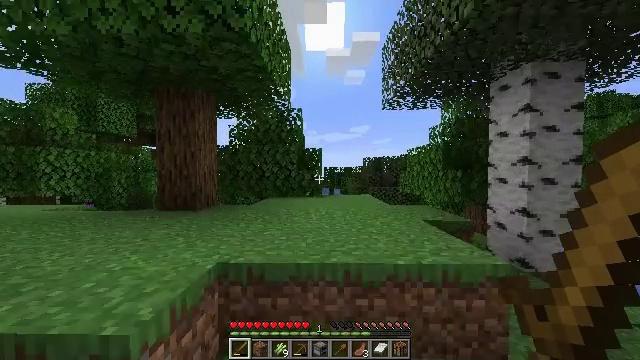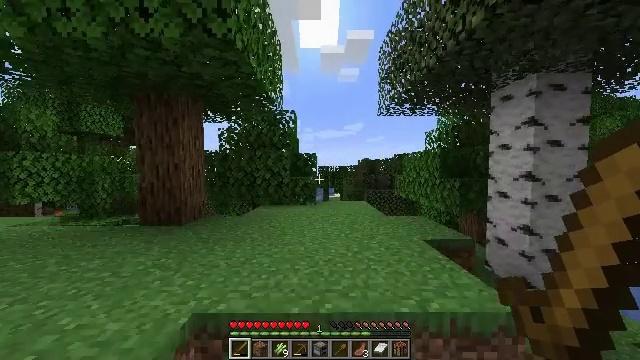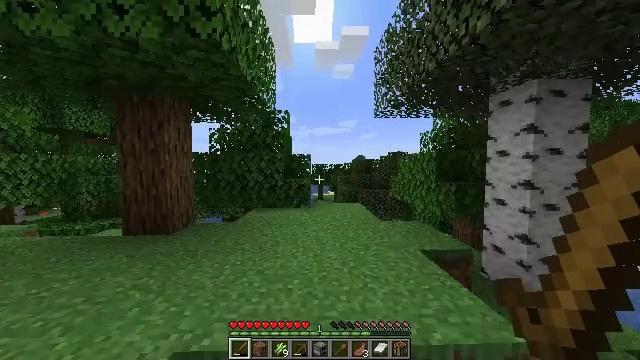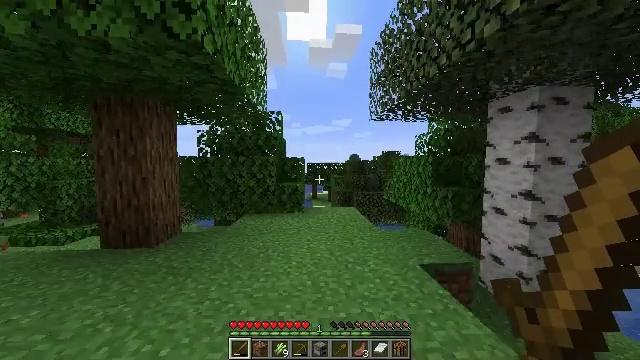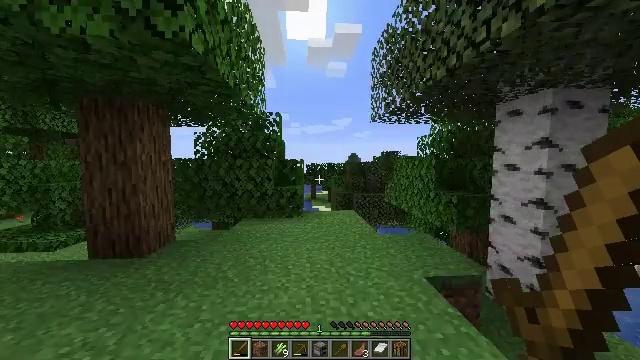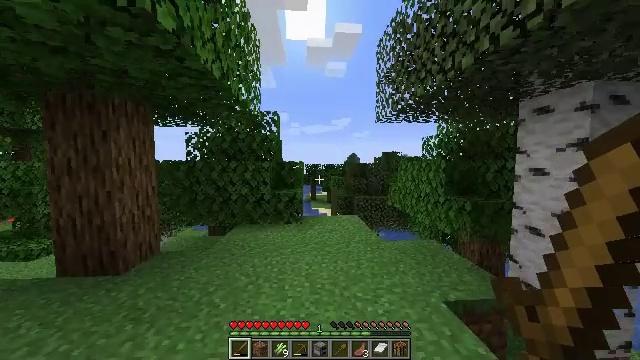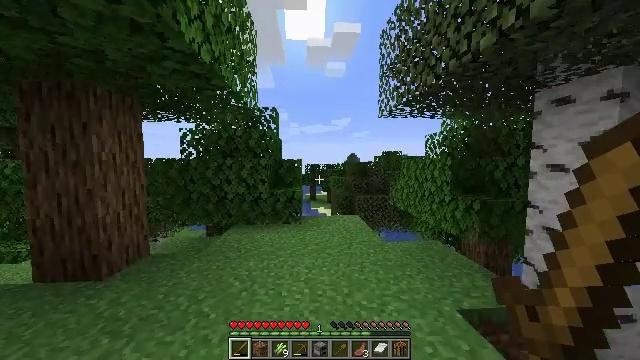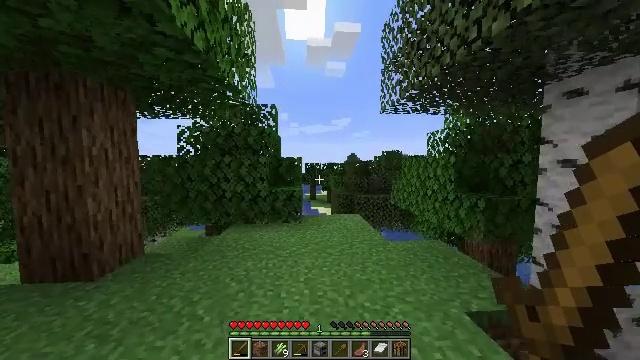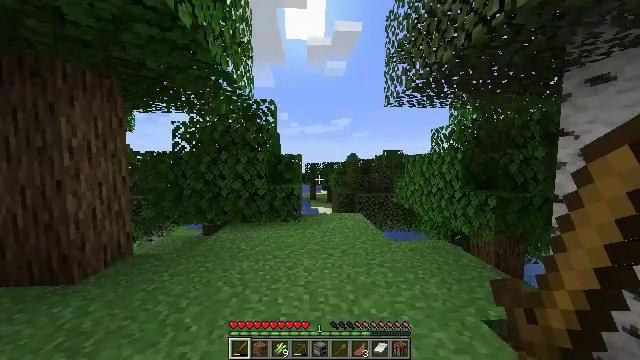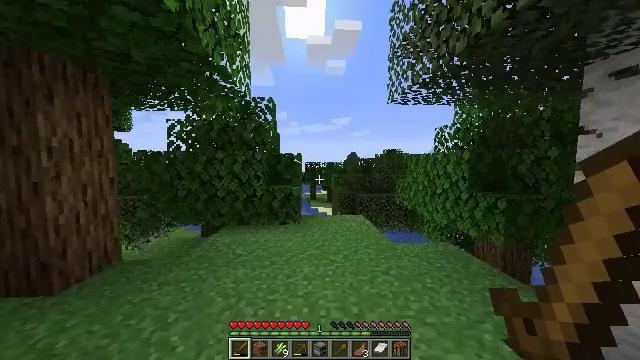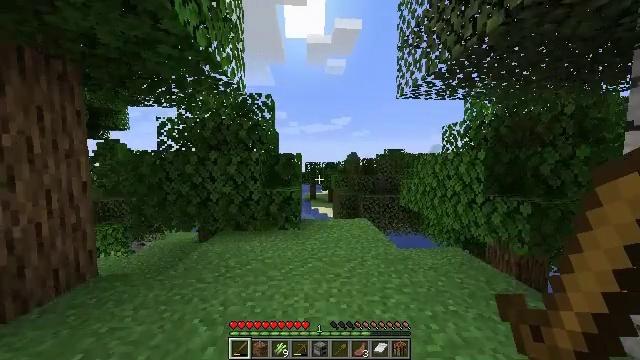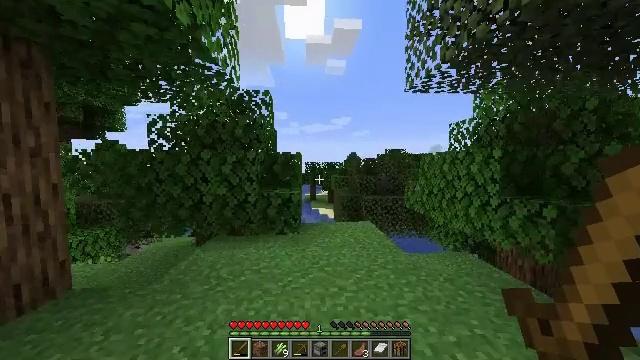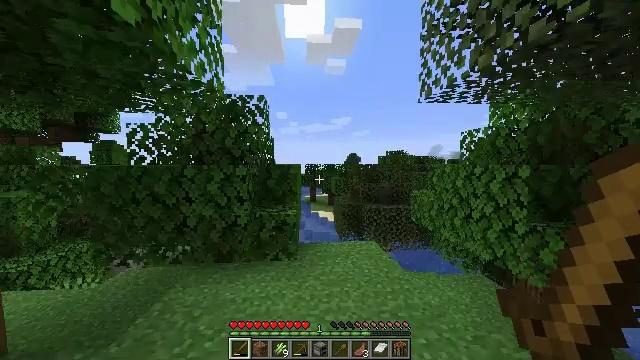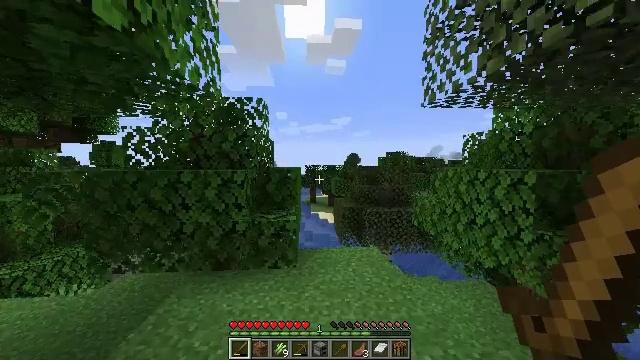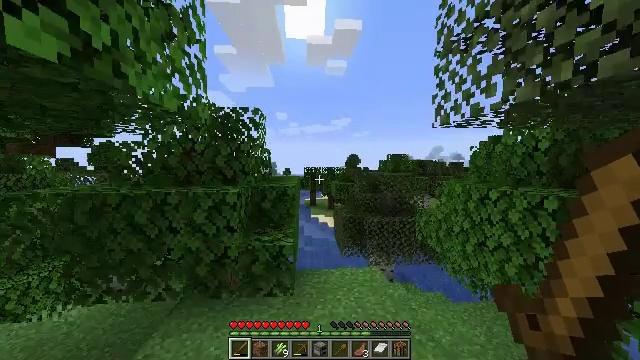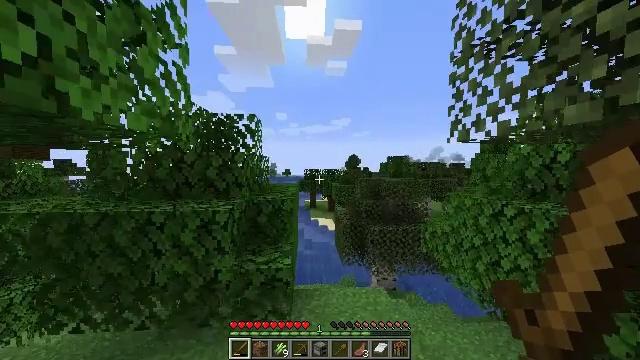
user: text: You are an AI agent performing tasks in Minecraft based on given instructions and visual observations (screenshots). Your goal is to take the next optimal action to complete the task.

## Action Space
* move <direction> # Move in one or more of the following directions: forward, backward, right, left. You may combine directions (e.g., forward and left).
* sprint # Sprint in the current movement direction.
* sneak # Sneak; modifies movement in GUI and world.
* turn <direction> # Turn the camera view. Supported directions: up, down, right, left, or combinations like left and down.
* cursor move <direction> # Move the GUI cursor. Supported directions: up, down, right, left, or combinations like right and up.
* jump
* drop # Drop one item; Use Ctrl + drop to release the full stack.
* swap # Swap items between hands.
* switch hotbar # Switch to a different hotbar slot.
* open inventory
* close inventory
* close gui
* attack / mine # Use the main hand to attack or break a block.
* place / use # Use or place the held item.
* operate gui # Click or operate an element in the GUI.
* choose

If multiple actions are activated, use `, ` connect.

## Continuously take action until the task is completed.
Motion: motion action
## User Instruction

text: Cut down the sugar cane stalks.
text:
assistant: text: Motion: move forward, sprint, turn right, jump
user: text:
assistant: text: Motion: move forward, sprint, turn right, jump
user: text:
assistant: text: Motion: move forward, sprint, turn right, jump
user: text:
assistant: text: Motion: move forward, sprint
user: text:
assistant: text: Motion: move forward, sprint
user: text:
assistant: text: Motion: move forward, sprint
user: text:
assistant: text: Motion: move forward, sprint
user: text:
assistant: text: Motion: move forward, sprint
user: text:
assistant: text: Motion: move forward, sprint
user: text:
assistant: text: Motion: move forward, sprint
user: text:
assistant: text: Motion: move forward, sprint
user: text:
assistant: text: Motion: move forward, sprint, jump
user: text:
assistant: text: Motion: move forward, sprint, jump
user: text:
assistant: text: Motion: move forward, sprint, jump
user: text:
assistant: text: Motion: move forward, sprint, jump
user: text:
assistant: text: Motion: move forward, sprint, jump
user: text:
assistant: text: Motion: move forward, sprint, jump
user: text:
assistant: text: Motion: move forward, sprint, jump
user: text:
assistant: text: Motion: move forward, sprint, jump
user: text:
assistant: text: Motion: move forward, sprint, jump
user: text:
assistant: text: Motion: move forward, sprint
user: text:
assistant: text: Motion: move forward, sprint
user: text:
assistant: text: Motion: move forward, sprint
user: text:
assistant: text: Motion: move forward, sprint
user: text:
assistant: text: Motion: move forward, sprint
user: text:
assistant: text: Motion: move forward, sprint
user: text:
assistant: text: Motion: move forward, sprint
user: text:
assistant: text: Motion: move forward, sprint
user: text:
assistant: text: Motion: move forward, sprint
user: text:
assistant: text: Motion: move forward, sprint